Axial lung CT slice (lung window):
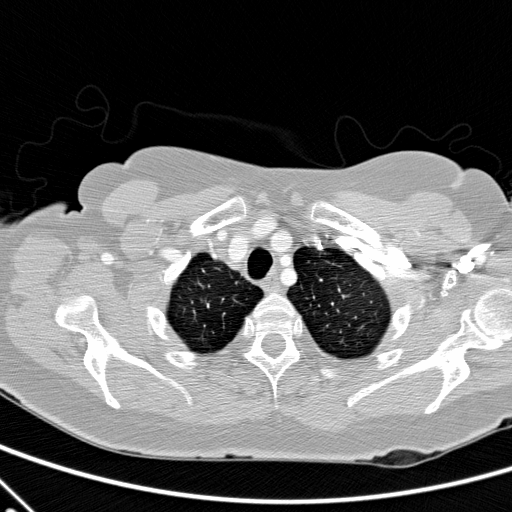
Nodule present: no